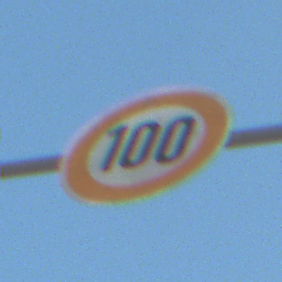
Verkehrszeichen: Geschwindigkeit100
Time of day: MorningAfternoon
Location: Outdoor (Suburban)
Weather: PartlyCloudy
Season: NotSpecified
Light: Natural